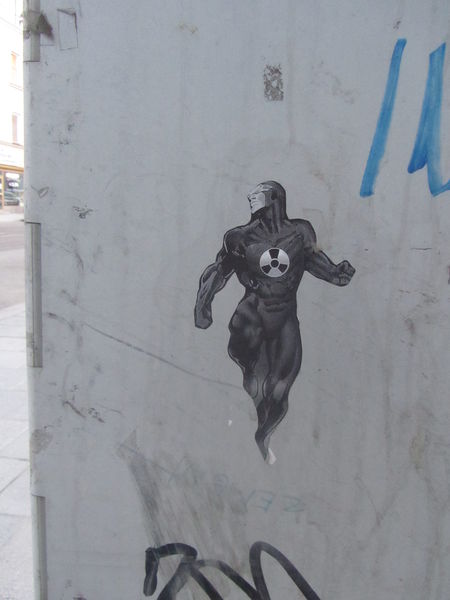
Titel: Radioacitve Man
Standort: München
Schlagwörter: blau, held, kopf, mann, stadt, grau, schwarz, zeichen, haus, wand, laufen, mauer, tag, muskeln, schweben, schwarz weiss, faust, rennen, fußweg, graffiti, street art, sprayen, grafity, graphity, supermann, atomkraft